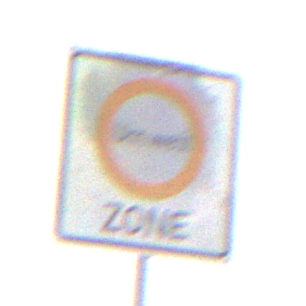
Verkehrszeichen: BeginnUmweltzone
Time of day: MorningAfternoon
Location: Outdoor (Nature)
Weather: PartlyCloudy
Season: NotSpecified
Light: Natural